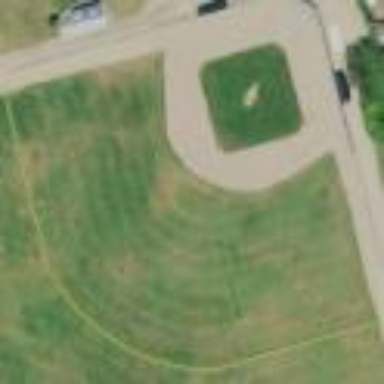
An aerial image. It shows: Baseball pitch for leisure land.